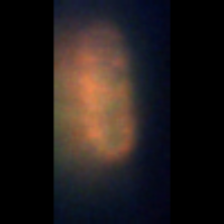
Taxon: Unknown_detritus
Group: Unknown